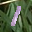
Label: 1